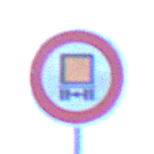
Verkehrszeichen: VerbotKennzeichnungspflichtigeKraftfahrzeugeGefaehrlicheGueter
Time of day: Dawn
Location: Outdoor (Urban)
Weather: PartlyCloudy
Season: NotSpecified
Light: Natural